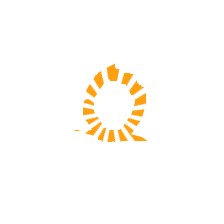
Shape: circle